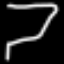
Label: line